Question: <URL>
Sadly I cannot comment because of low reputation but I have a question relating to this solution.
I want to sort ascending AND descending (on click), but keep an (represents the second sort parameter) of something written..
I want it like:

My code works only for ASCENDING, on descending the string is before the empty one..
'''
SECOND_SORT {
public int compare(String s1, String s2) {
if (s1.equals("") && s2.equals("")) {
return 0;
}
if (s1.equals("")) {
return -1;
}
if (s2.equals("")) {
return 1;
}
return s1.compareTo(s2);
}
'''
This is the sort..
'''
if (mSortingIdentifier == SortingIdentifier.DESC) {
Collections.sort(list, Comparator.descending(Comparator.getComparator(Comparator.FIRST_SORT, Comparator.SECOND_SORT)));
} else {
Collections.sort(list, Comparator.ascending(Comparator.getComparator(Comparator.FIRST_SORT, Comparator.SECOND_SORT)));
}
'''
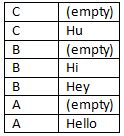
Answer: I have found a solution for me that works..
I just added another SECOND_SORT_DESC where I swap the return value.. in the adapter when I sort I check if its ASC or DESC and use the enum I want...
fyi:
'''
SECOND_SORT_ASC {
public int compare(String s1, String s2) {
if (s1.equals("") && s2.equals("")) {
return 0;
}
if (s1.equals("")) {
return -1;
}
if (s2.equals("")) {
return 1;
}
return s1.compareTo(s2);
},
SECOND_SORT_DESC {
public int compare(String s1, String s2) {
if (s1.equals("") && s2.equals("")) {
return 0;
}
if (s1.equals("")) {
return 1;
} // swapped these two
if (s2.equals("")) {
return -1;
}
return s1.compareTo(s2);
} // Here is where I differ between asc and desc
if (mSortingIdentifier == SortingIdentifier.DESC) {
Collections.sort(list, Comparator.descending(Comparator.getComparator(Comparator.FIRST_SORT, Comparator.SECOND_SORT_DESC)));
} else {
Collections.sort(list, Comparator.ascending(Comparator.getComparator(Comparator.FIRST_SORT, Comparator.SECOND_SORT_ASC)));
}
'''